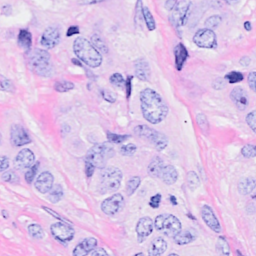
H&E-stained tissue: Breast